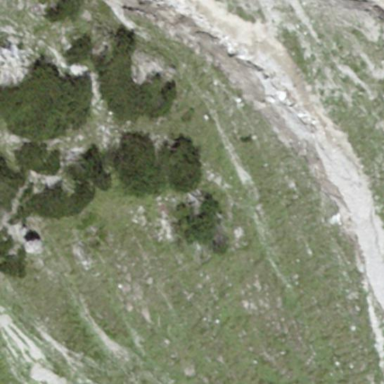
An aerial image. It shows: Landscape of bare rock.